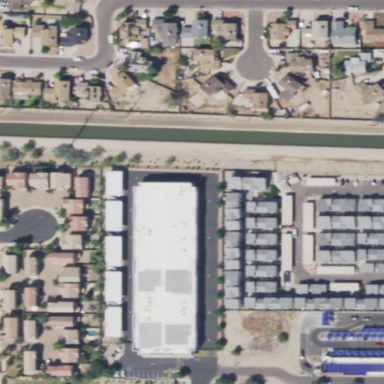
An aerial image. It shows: Storage rental shop.